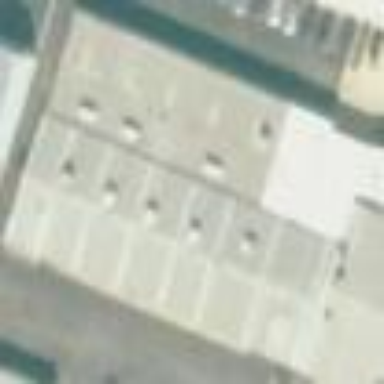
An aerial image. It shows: Commercial building housing car repair shop.